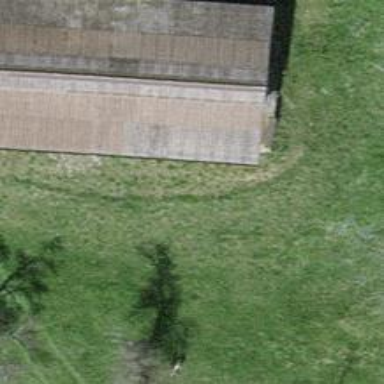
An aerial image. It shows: Farm auxiliary building.